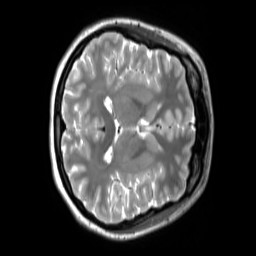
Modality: T2w
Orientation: axial
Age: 19
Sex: female
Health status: ill
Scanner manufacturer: siemens
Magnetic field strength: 3 T
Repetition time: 2.8 s
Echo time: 0.326 s